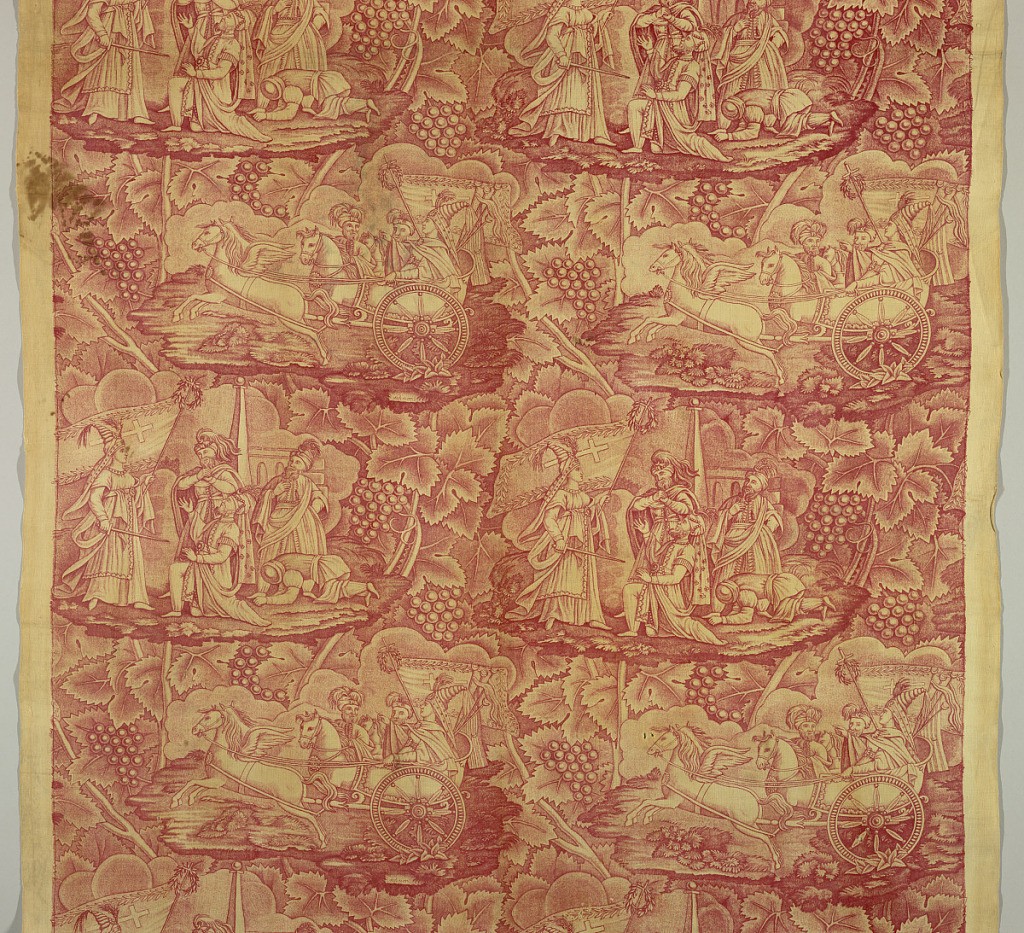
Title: Textile
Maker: Schaar
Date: early 19th century
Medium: cotton Technique: printed by engraved roller on plain weave
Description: Two scenes, possibly of the crusades on a background of grape leaves. In red on white. Signature under one of the scenes on the left.